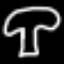
Label: mushroom